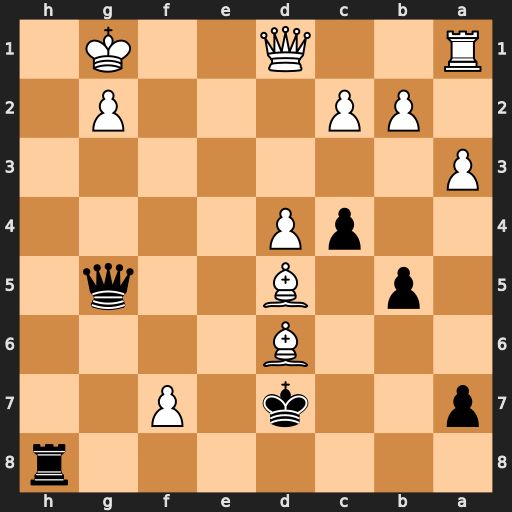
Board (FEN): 7r/p2k1P2/3B4/1p1B2q1/2pP4/P7/1PP3P1/R2Q2K1
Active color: b
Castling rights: -
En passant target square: -
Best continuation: Qe3+ Kf1 Rh1#